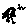
Label: bird